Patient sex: M
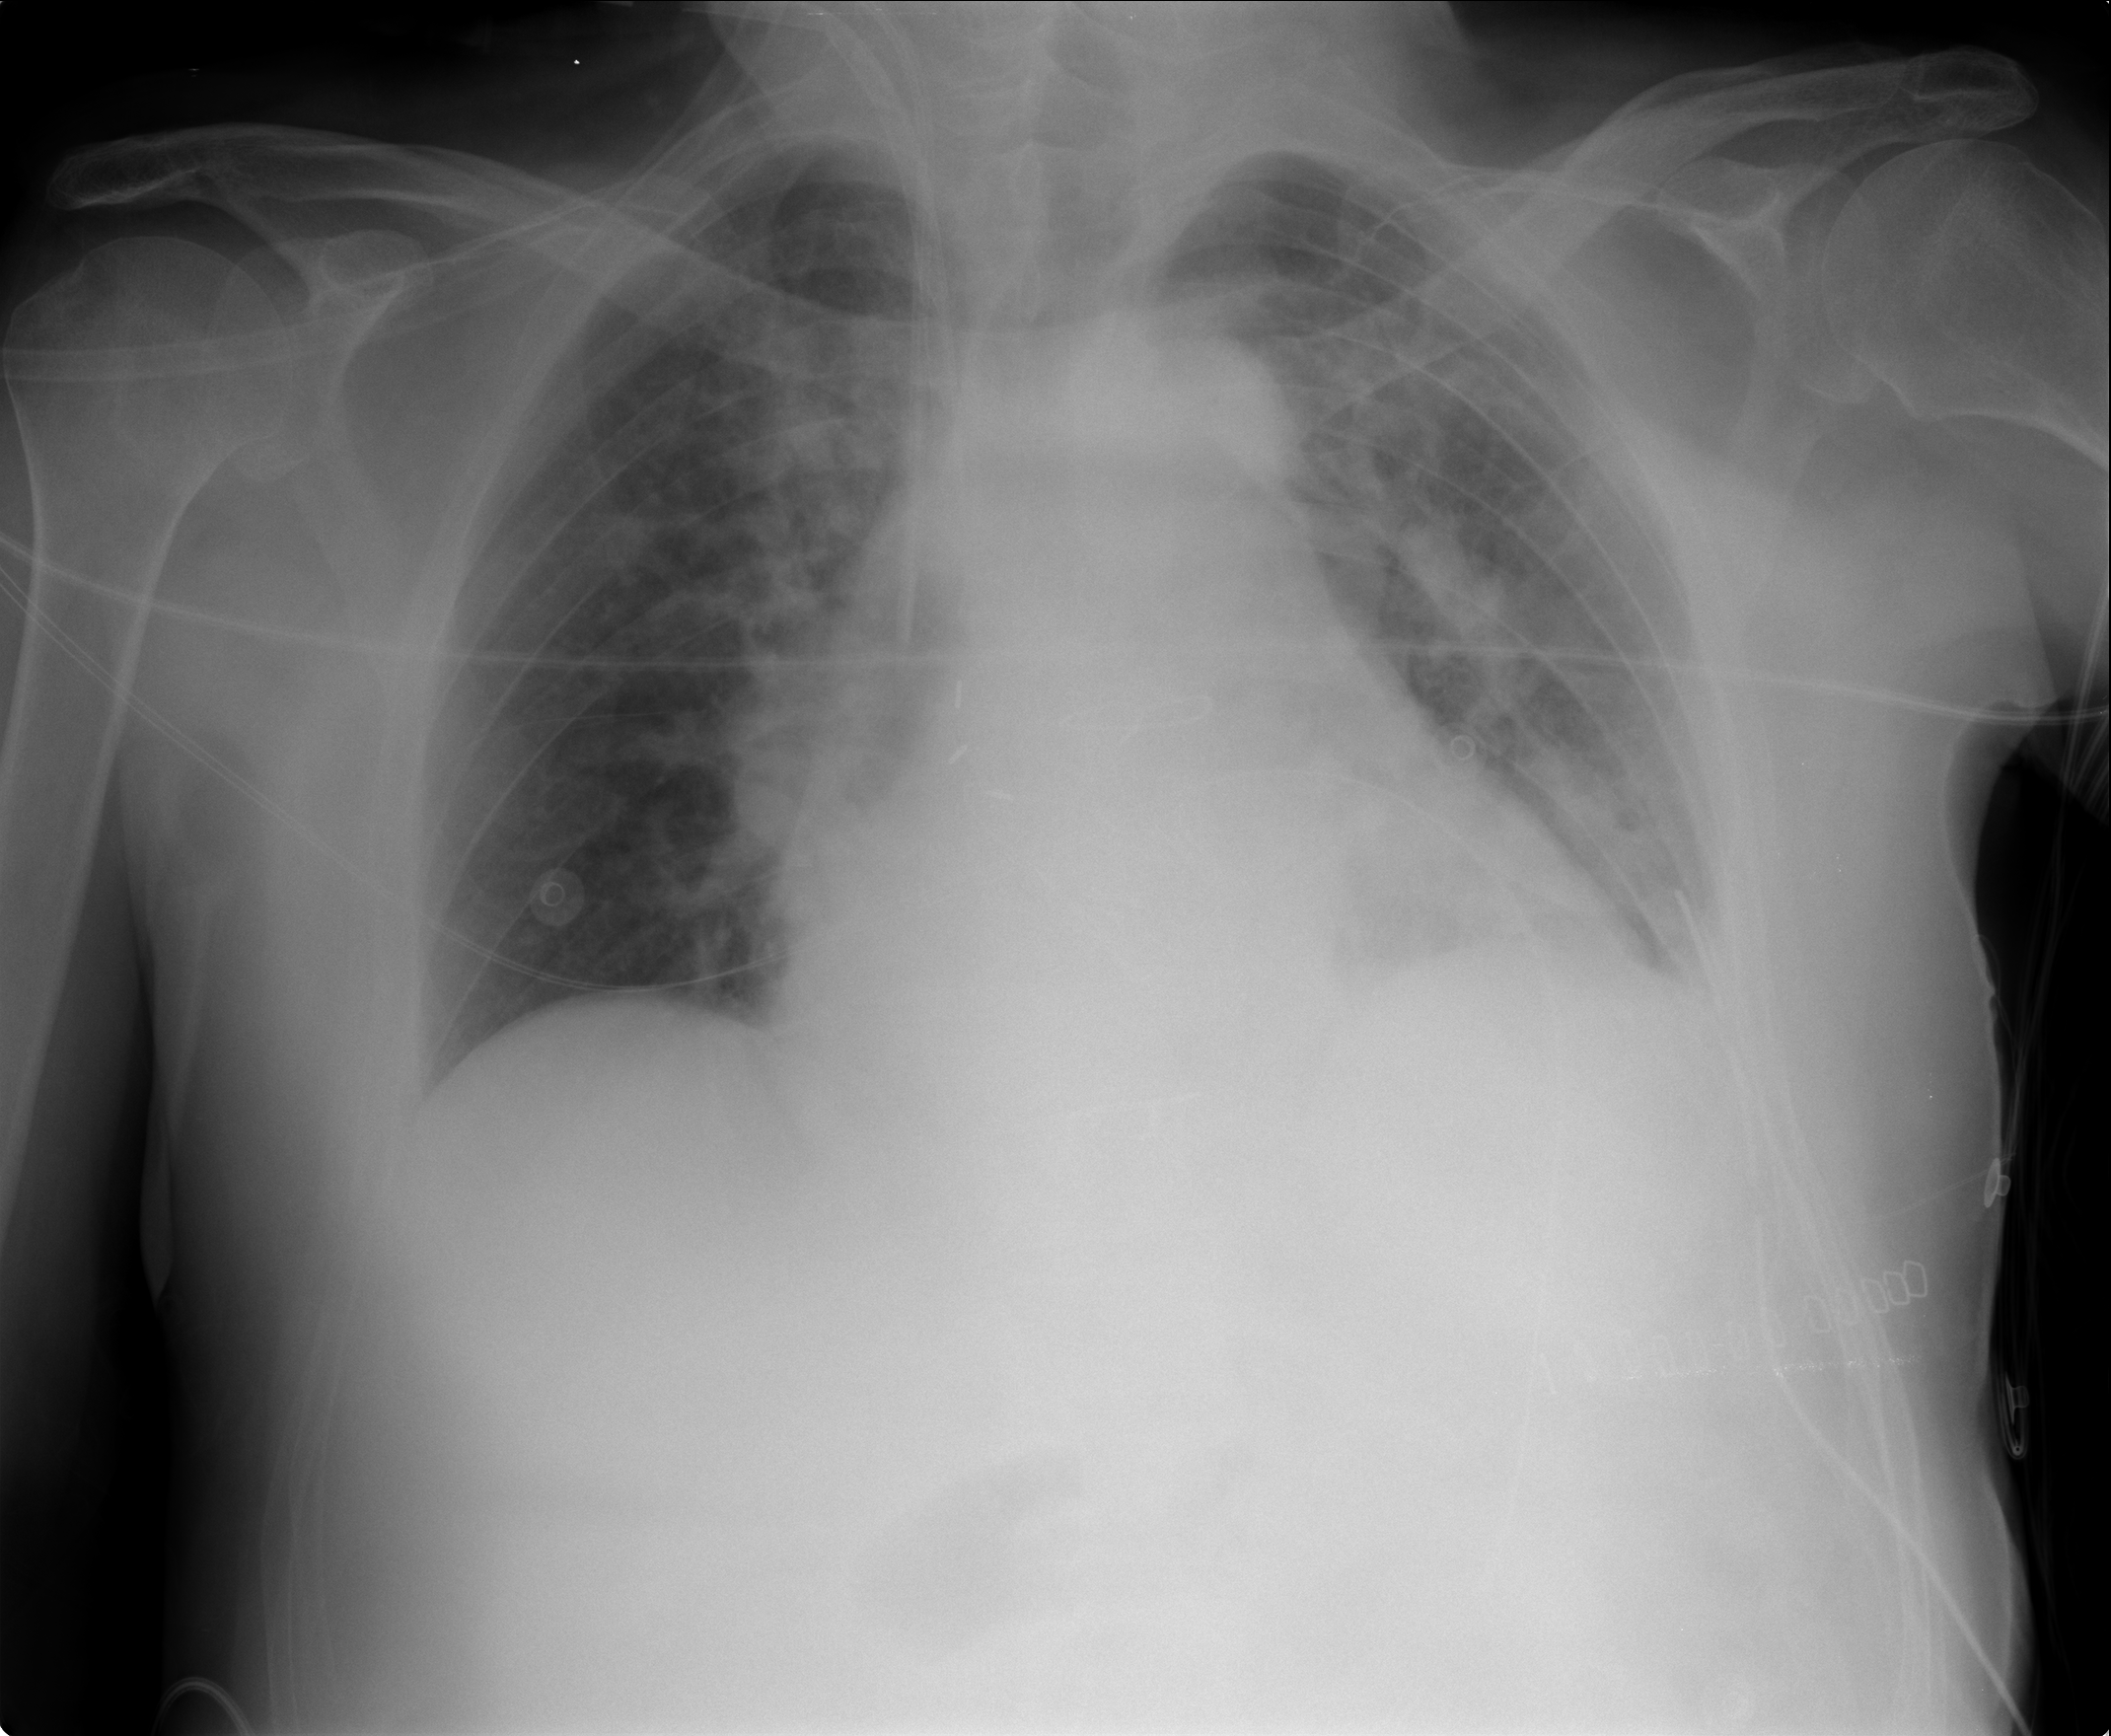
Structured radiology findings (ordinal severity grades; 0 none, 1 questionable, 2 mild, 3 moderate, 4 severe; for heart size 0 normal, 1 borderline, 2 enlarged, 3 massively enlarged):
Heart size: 2
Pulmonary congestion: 2
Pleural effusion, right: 0
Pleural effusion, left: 1
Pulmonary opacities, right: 2
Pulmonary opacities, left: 2
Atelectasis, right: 2
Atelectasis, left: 2